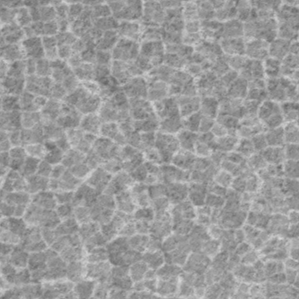
Label: frost